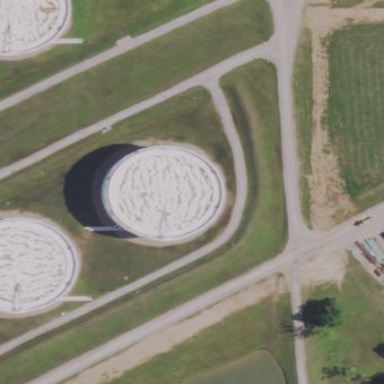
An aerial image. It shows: Storage tank which is man-made.